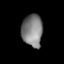
Tissue: lung
Cell type: T cells
Senescence score: 0.2213
Nuclear area (px): 657
Mean DAPI intensity: 128.008